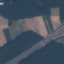
Land use / land cover class: Highway